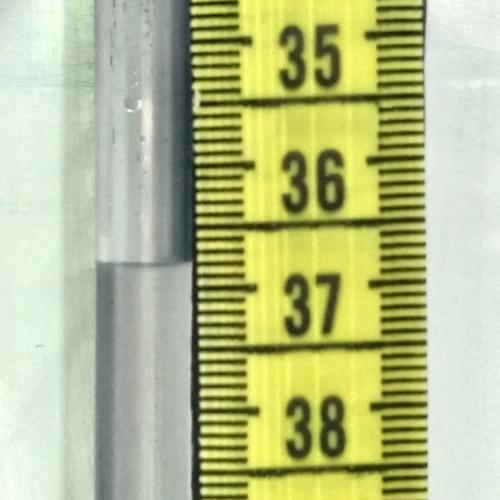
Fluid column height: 36.8 cm